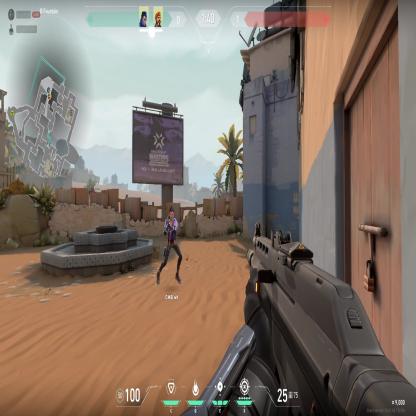
Label: teammate